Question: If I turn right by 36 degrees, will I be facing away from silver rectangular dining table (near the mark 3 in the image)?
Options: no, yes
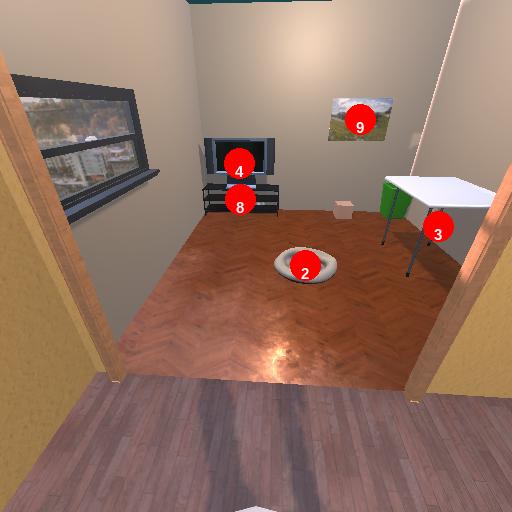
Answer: no